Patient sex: F
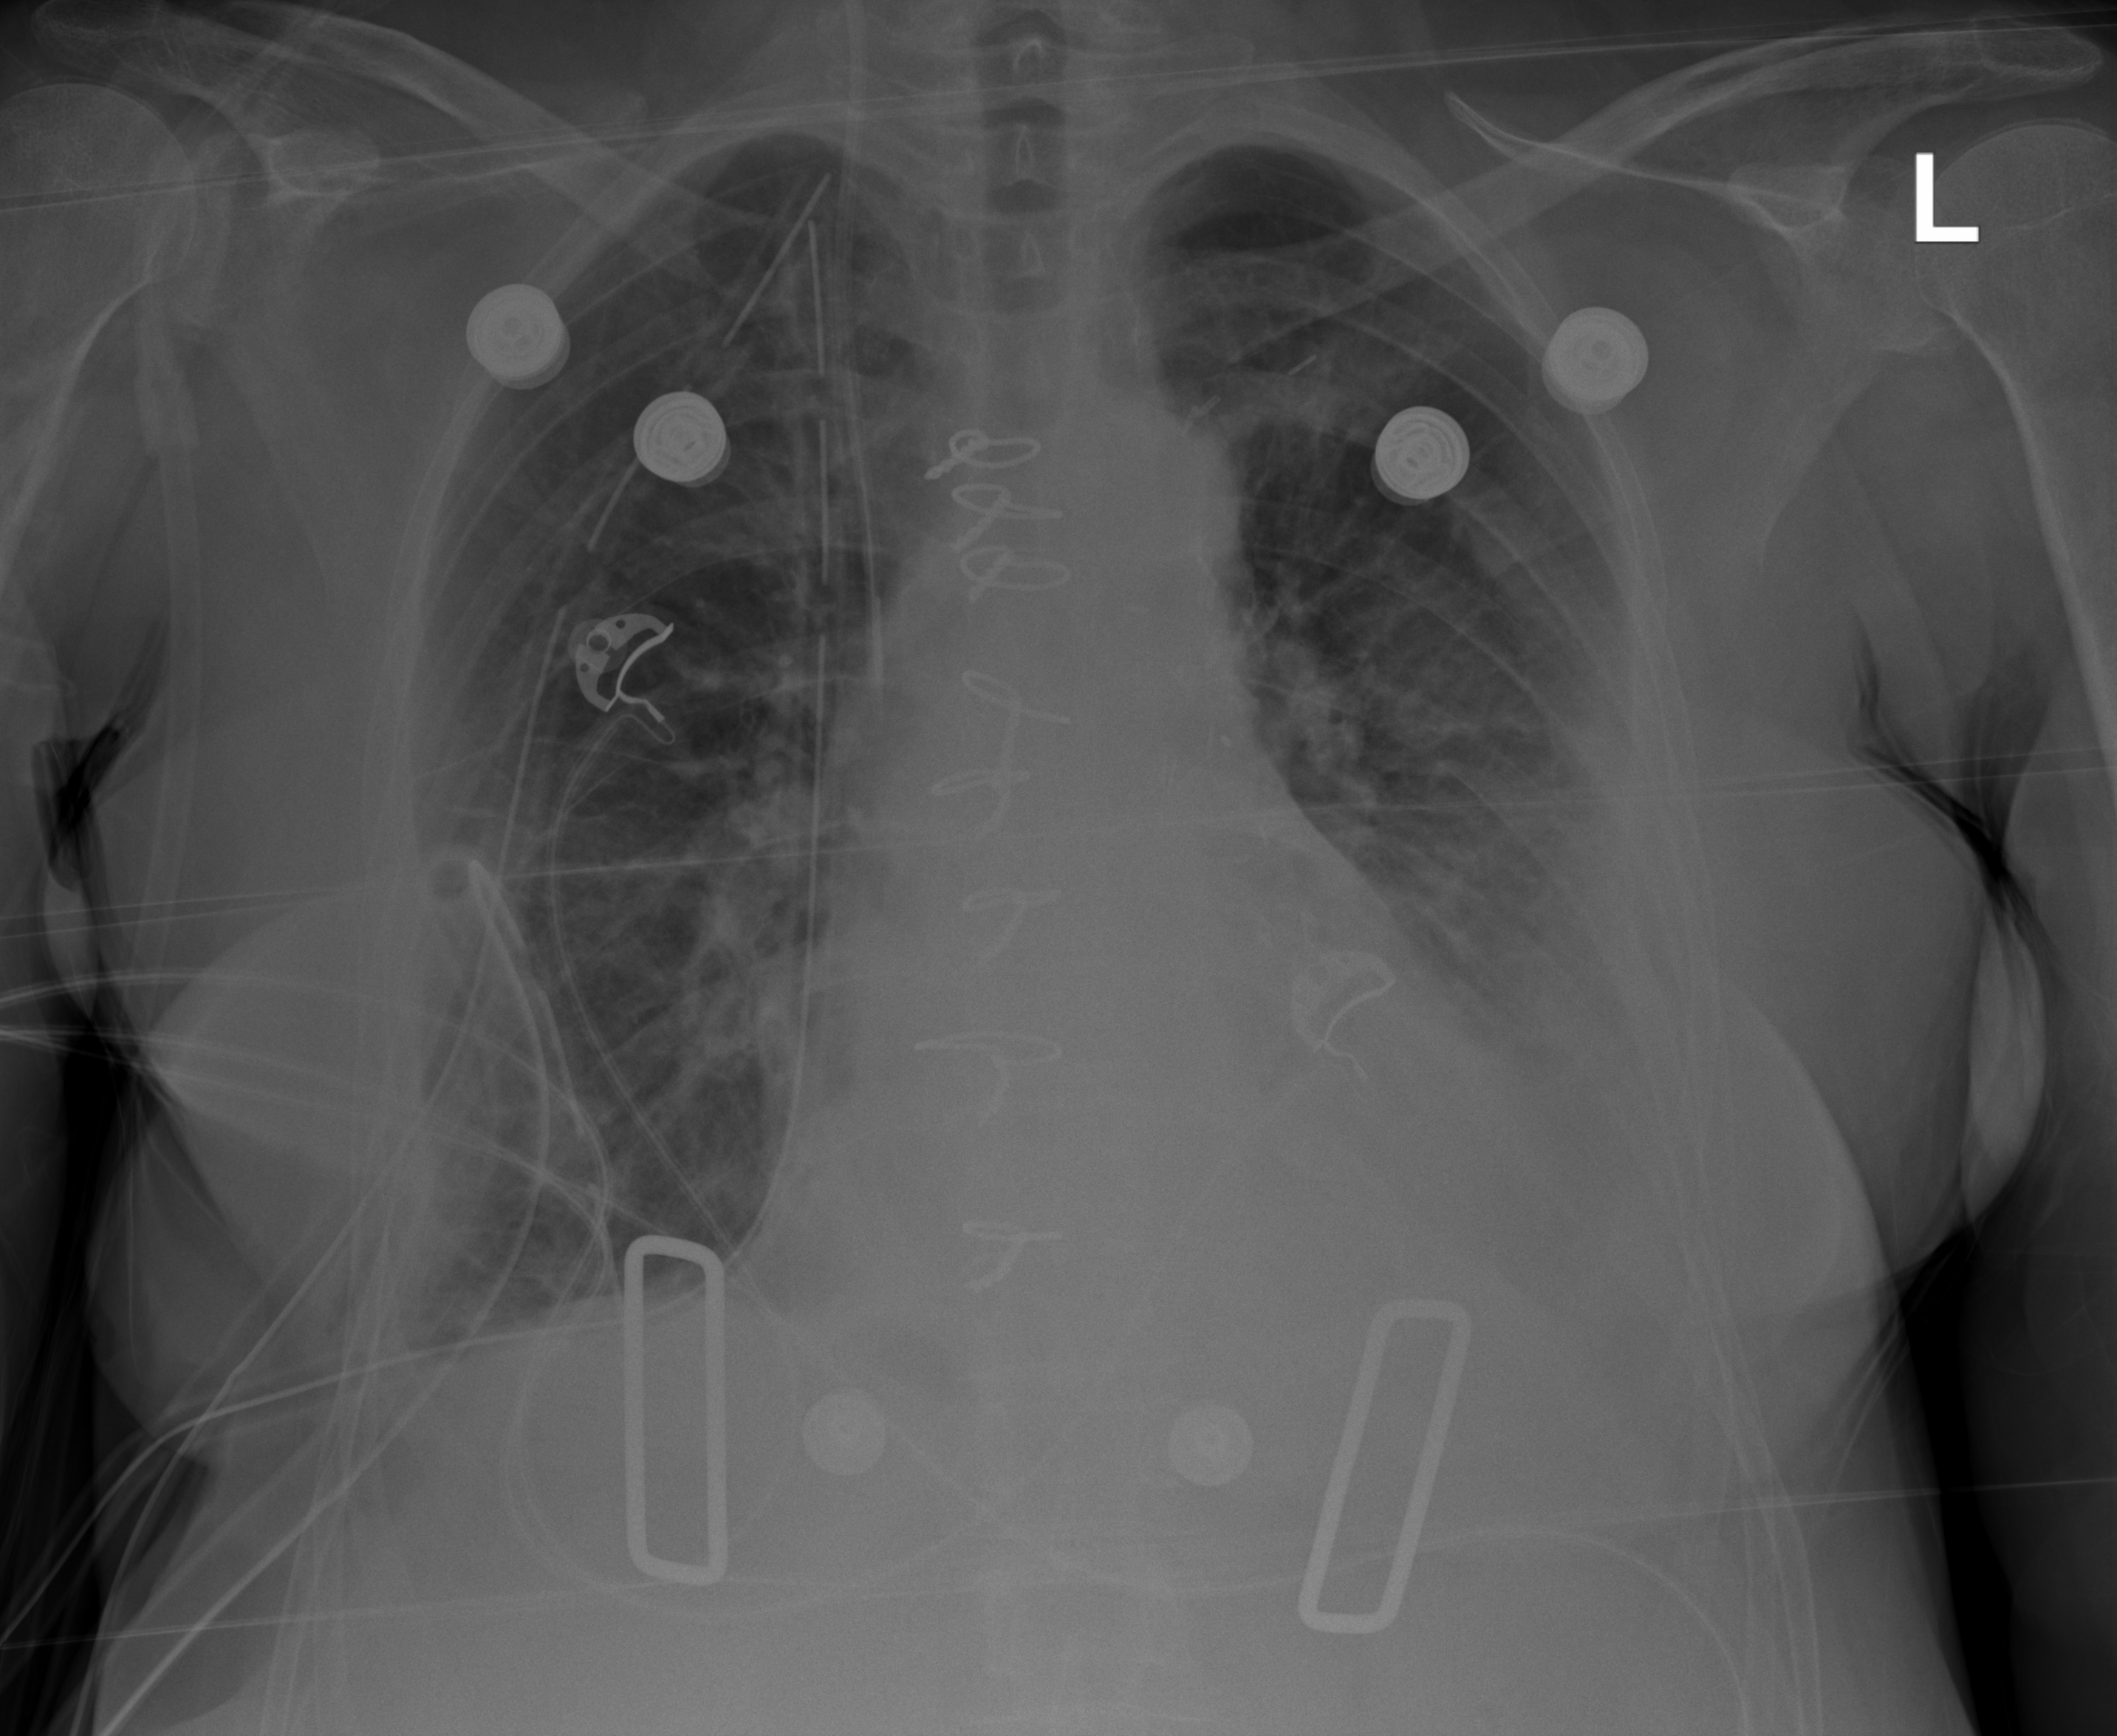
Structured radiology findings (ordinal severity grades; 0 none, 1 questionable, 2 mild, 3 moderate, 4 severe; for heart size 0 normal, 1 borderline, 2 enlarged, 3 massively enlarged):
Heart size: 2
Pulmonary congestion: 2
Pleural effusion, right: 2
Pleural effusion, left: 3
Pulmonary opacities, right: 2
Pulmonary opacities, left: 2
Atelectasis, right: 2
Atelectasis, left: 3